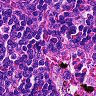
Metastatic tissue present: no